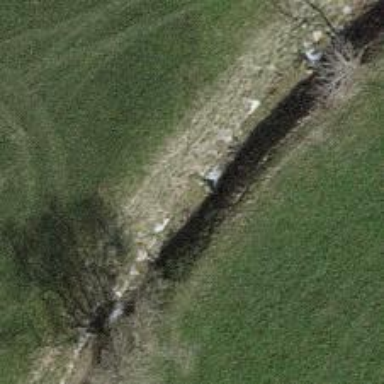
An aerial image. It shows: Ditch serving as waterway.